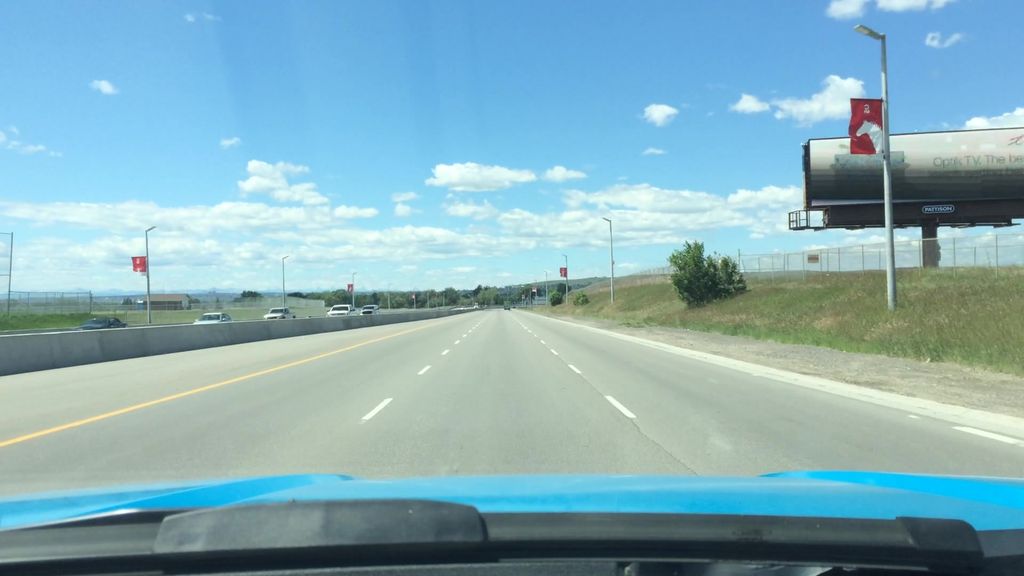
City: calgary